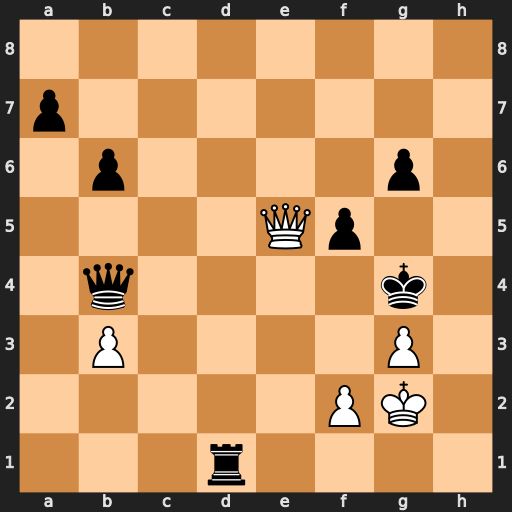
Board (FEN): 8/p7/1p4p1/4Qp2/1q4k1/1P4P1/5PK1/3r4
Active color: w
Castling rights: -
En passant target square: -
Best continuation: f3+ Kh5 Qh8+ Kg5 f4+ Qxf4 gxf4+